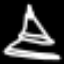
Label: The Eiffel Tower